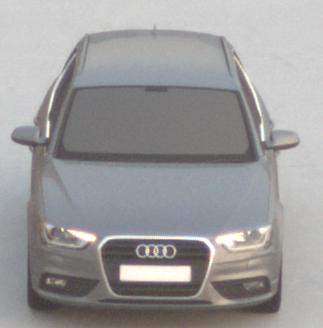
Make: Audi
Model: A4 Avant 1.8 TFSI
Detailed model: A4 (B8) Avant
Model produced from: 2012/02
Model produced until: 2015/04
Doors: 5
Color: gray
Road condition: dry road
Daytime: dawn
Contrast: low contrast